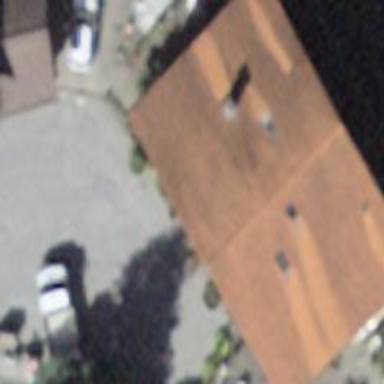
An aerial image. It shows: Hotel.